Interaction volume radius: 5 \u00c5
Interaction volume height: 20 \u00c5
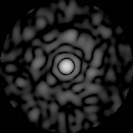
Disorder parameter: 0.9087